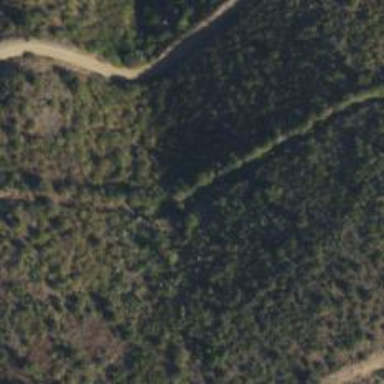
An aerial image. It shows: Path.